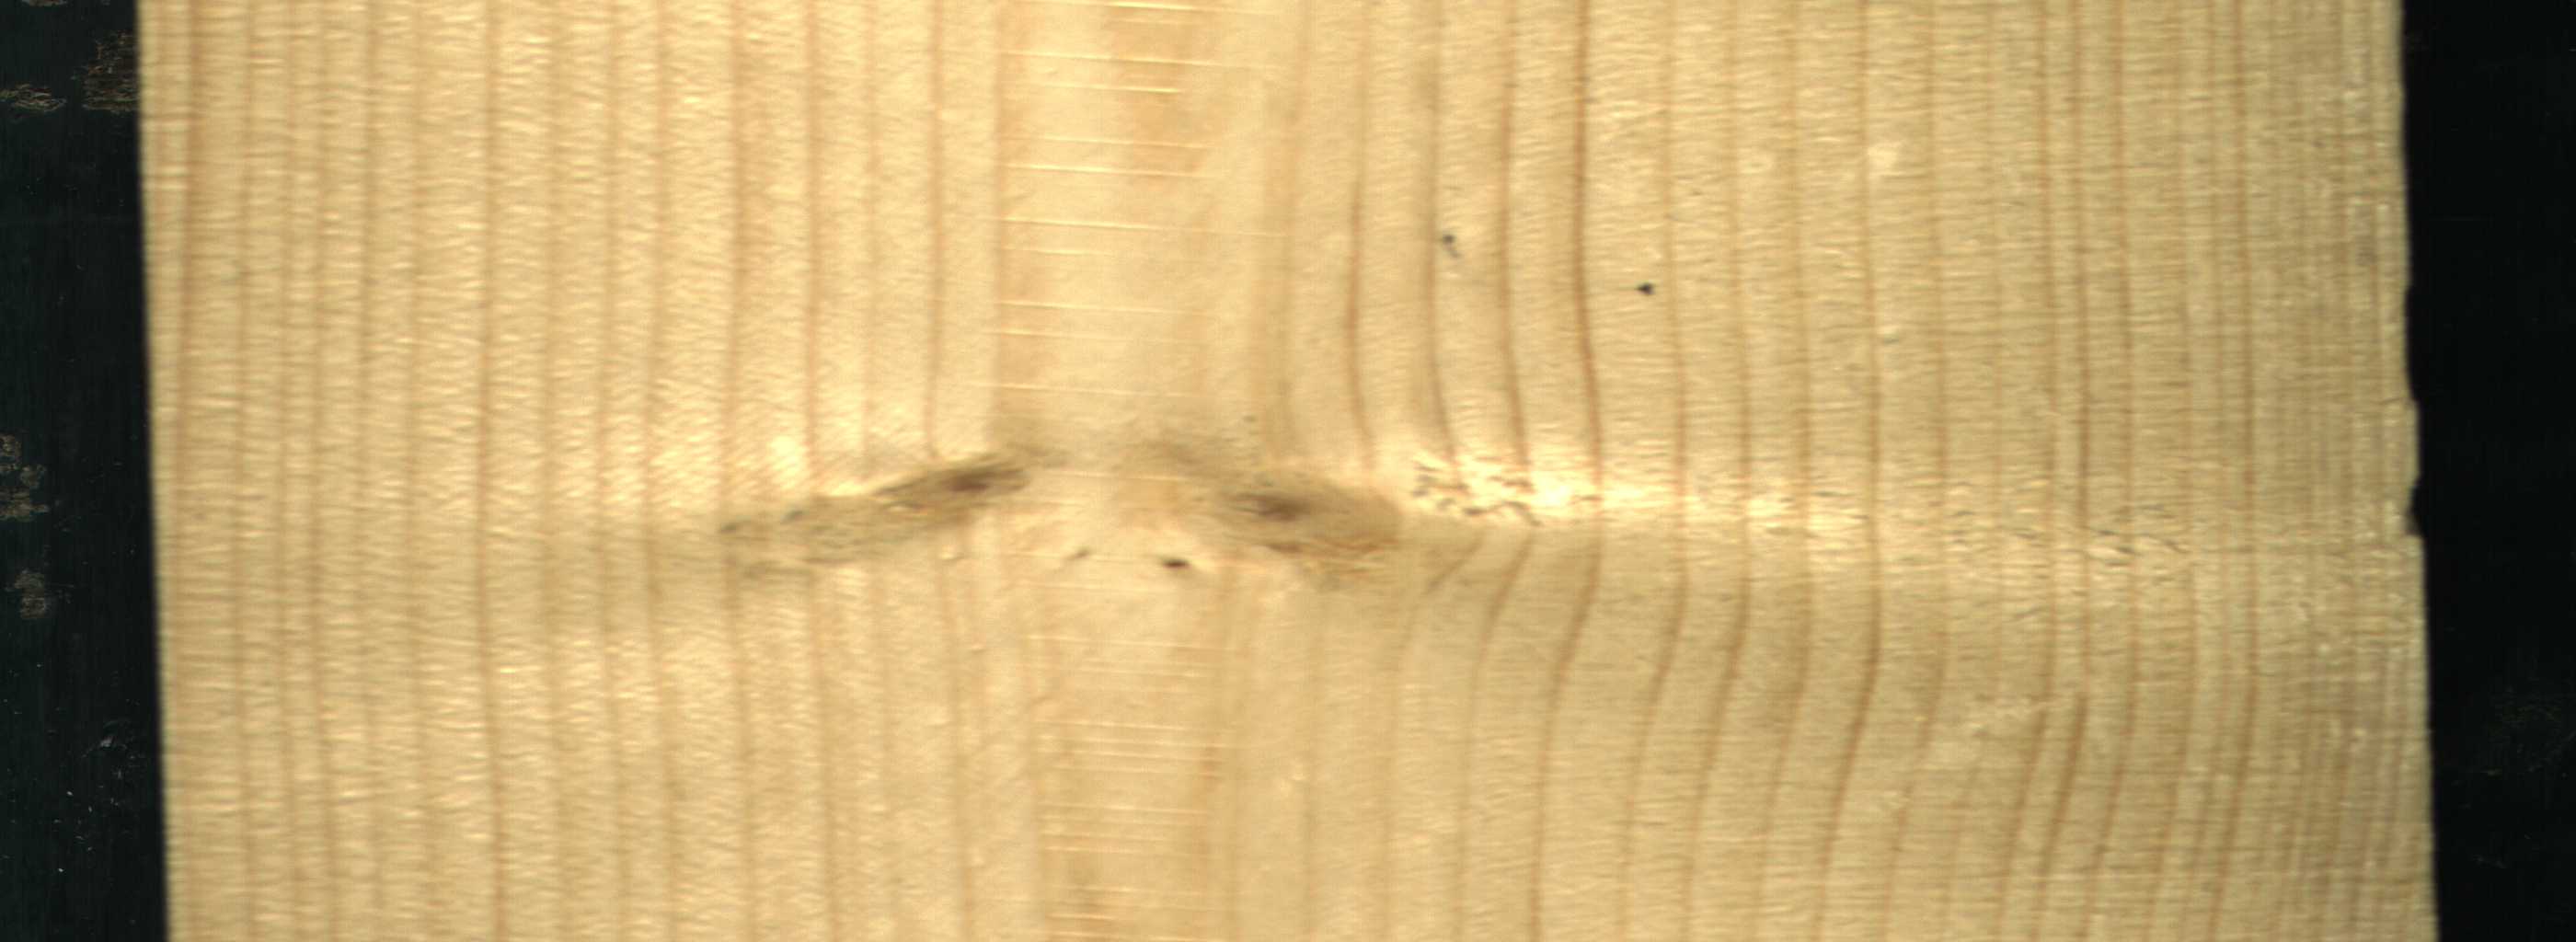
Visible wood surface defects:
Live_Knot
Live_Knot